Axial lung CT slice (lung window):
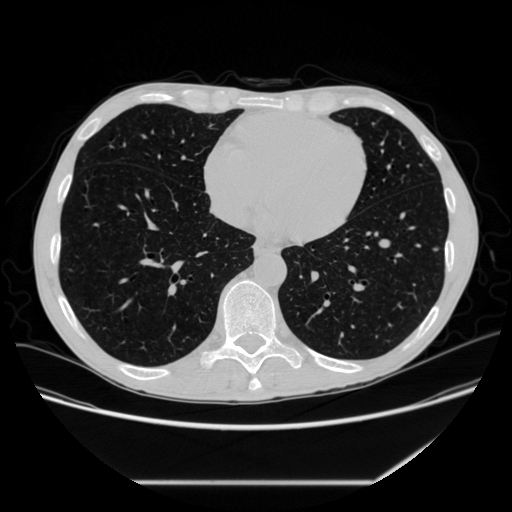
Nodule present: yes
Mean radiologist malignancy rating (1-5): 2